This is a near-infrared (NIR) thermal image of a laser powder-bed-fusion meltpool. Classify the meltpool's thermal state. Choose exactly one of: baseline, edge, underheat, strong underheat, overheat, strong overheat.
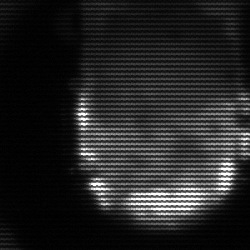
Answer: baseline